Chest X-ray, PA view. Patient: 41 years old, sex F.
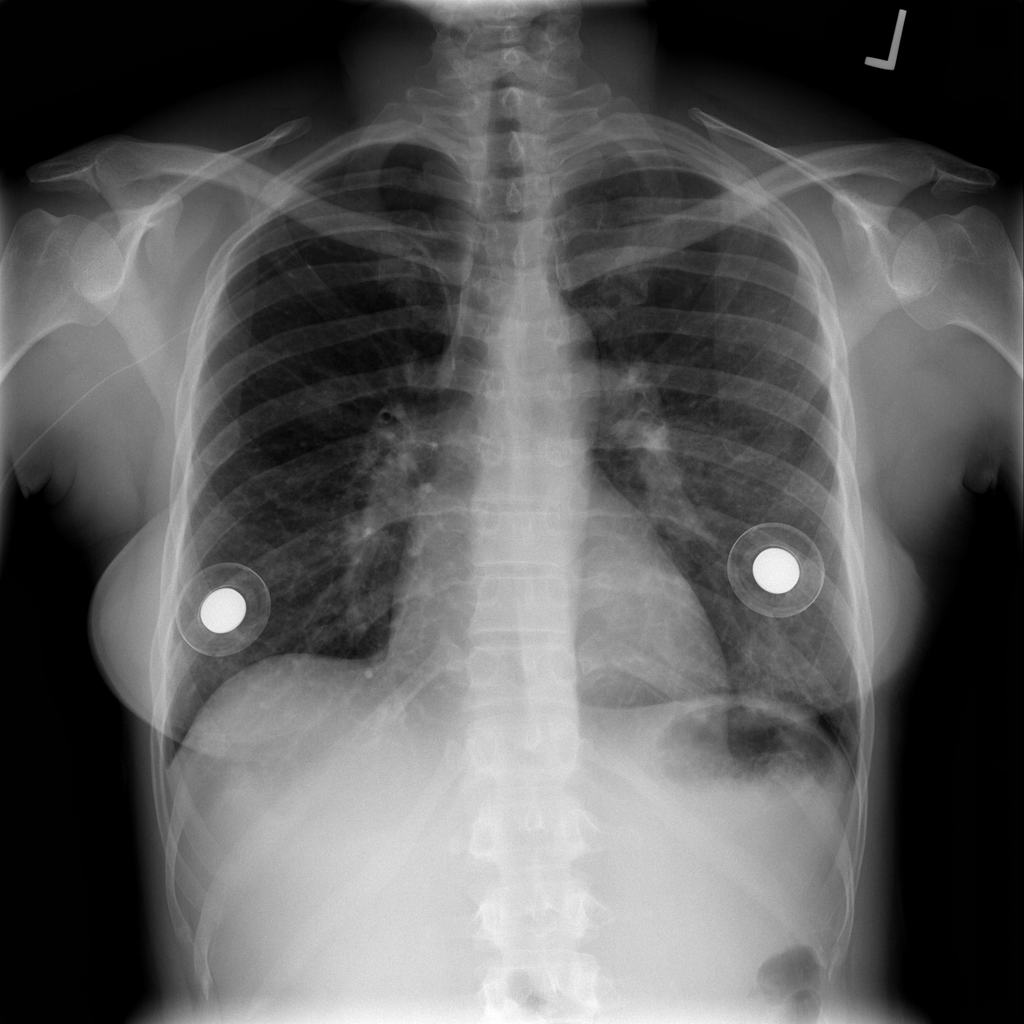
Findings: No Finding